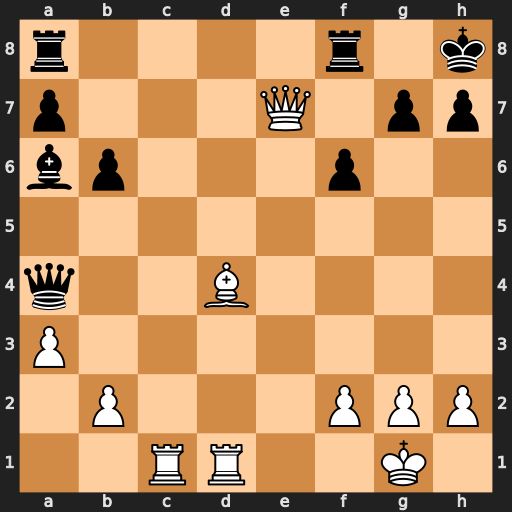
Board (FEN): r4r1k/p3Q1pp/bp3p2/8/q2B4/P7/1P3PPP/2RR2K1
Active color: w
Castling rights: -
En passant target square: -
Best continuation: Bxf6 gxf6 Rd7 Qxd7 Qxd7